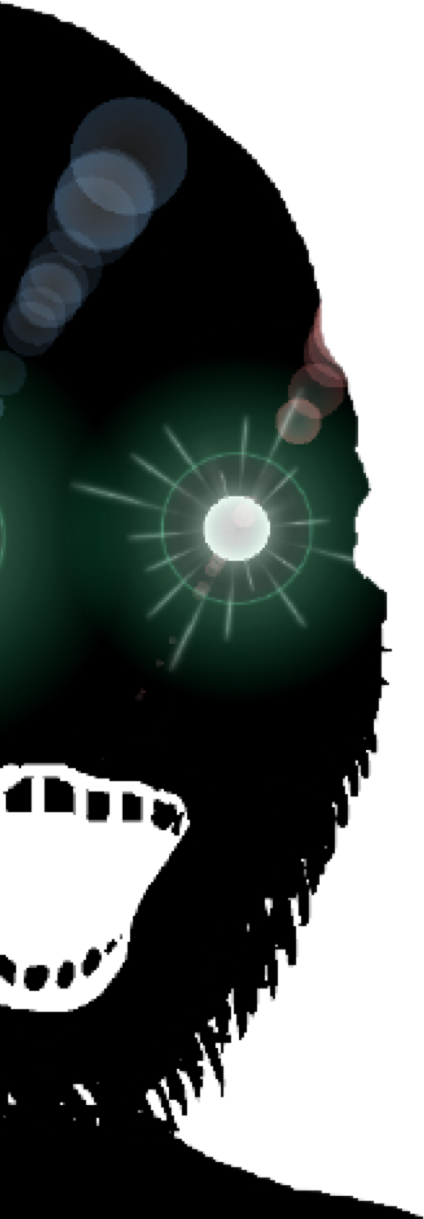
Label: 5_Oomer